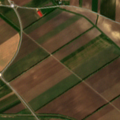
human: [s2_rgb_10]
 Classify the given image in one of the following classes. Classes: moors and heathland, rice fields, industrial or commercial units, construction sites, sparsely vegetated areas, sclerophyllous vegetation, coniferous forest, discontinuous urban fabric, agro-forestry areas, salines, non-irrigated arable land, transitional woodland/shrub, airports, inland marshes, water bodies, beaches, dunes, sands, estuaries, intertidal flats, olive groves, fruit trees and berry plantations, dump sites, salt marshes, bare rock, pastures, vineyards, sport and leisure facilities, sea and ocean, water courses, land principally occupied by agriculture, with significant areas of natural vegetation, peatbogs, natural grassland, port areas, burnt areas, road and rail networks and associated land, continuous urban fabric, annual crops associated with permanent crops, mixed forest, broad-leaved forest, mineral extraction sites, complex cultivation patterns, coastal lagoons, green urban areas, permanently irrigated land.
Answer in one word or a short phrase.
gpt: non-irrigated arable land